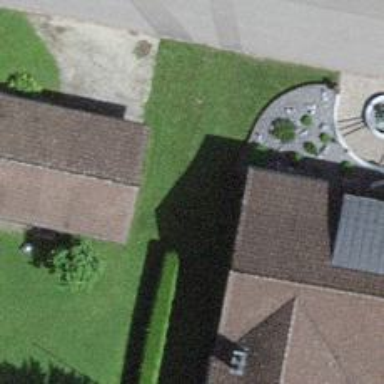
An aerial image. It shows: Hedge acting as barrier.